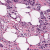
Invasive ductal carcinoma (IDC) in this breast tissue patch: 1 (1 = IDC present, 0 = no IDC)